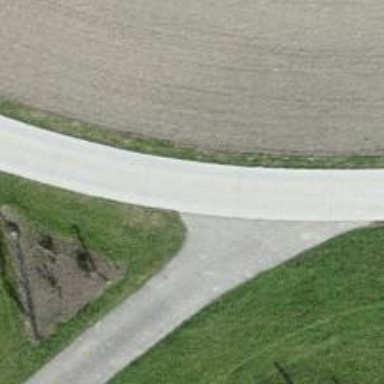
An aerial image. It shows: Paved track with Grade 1 surface.